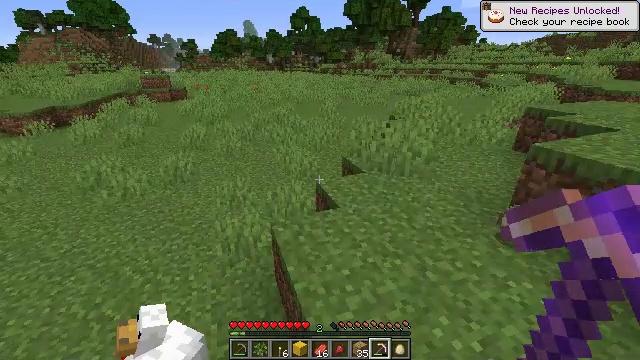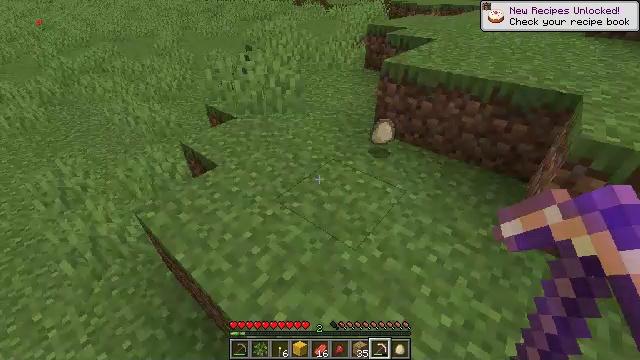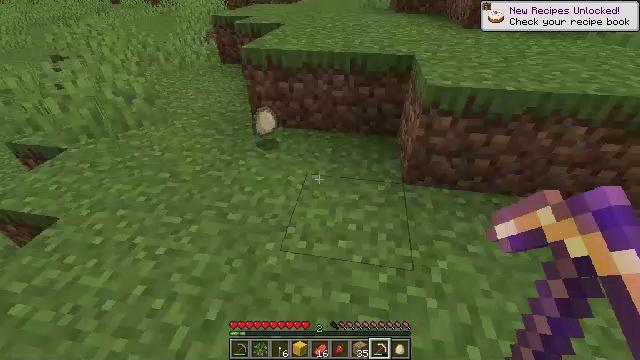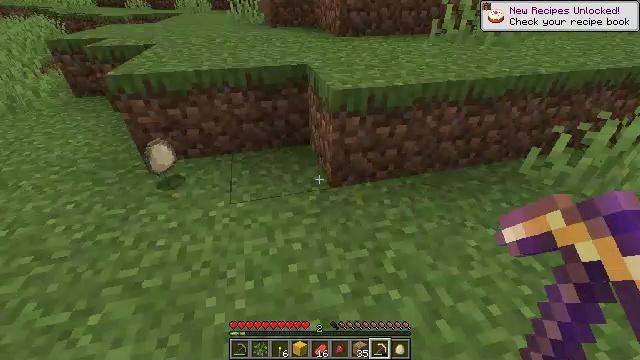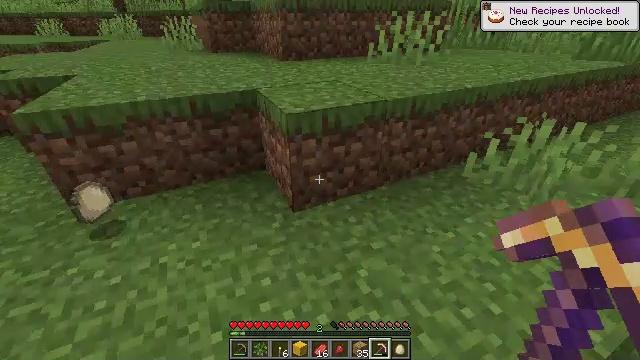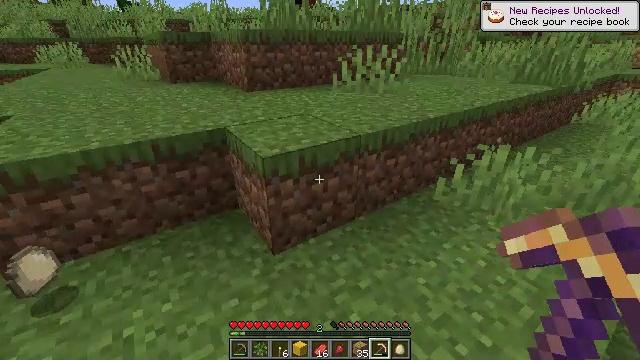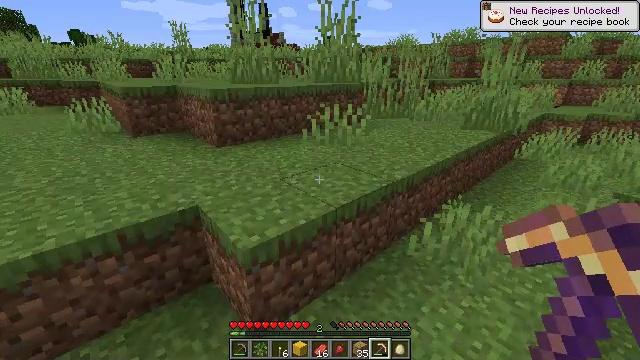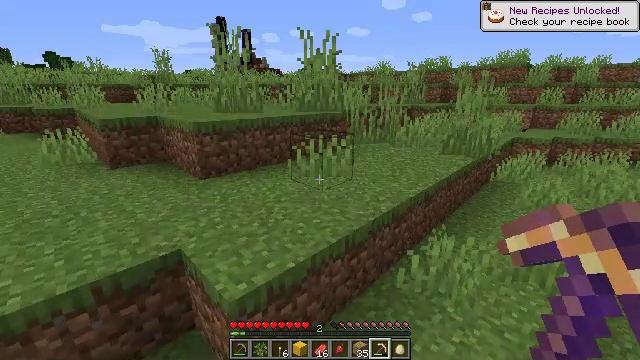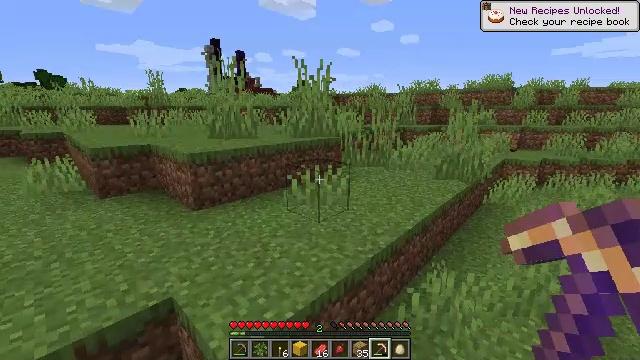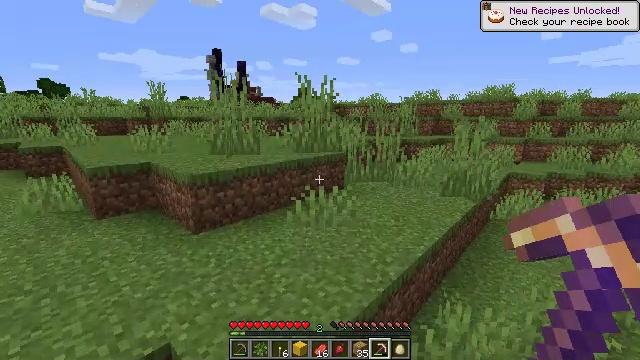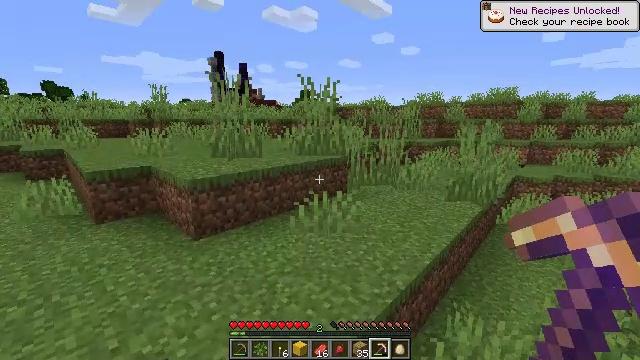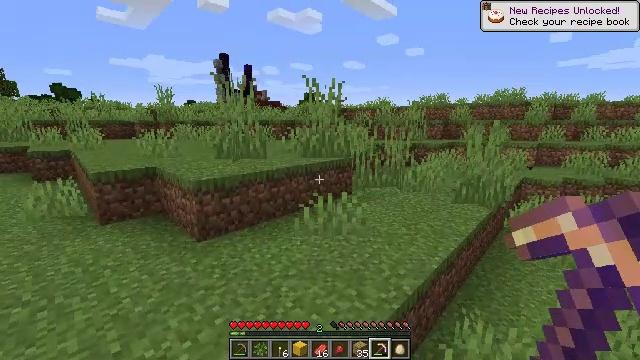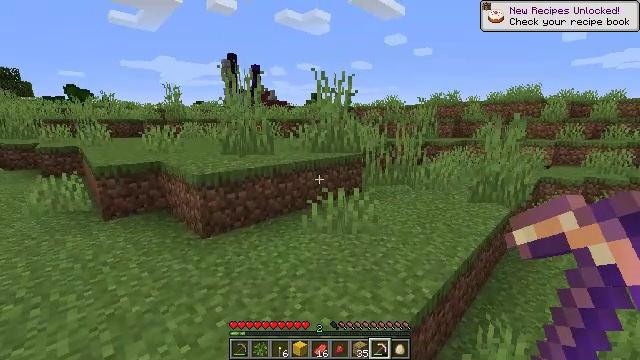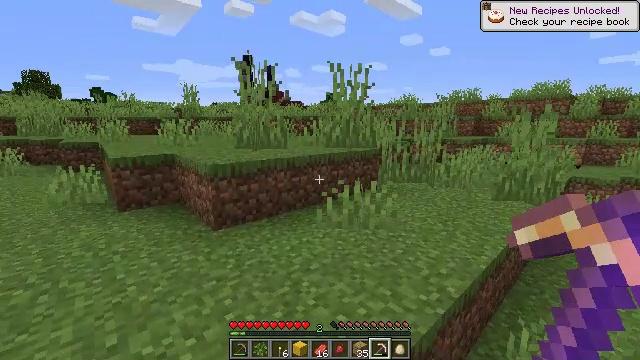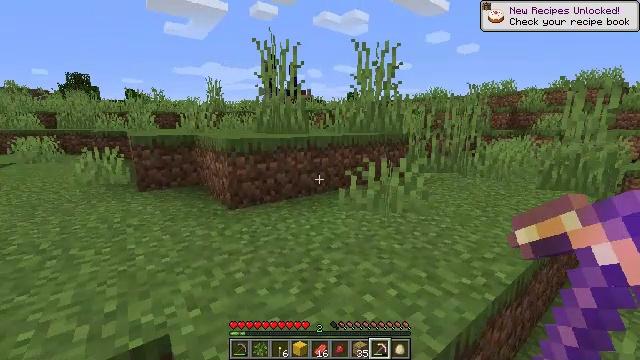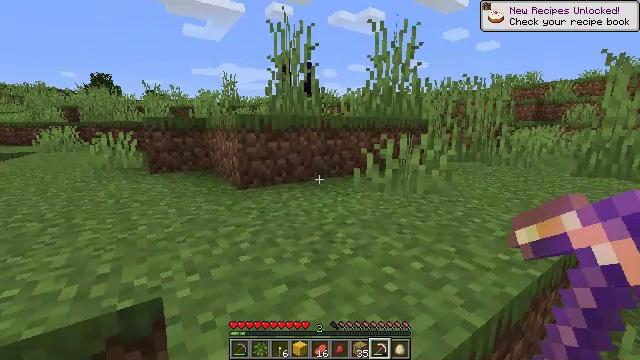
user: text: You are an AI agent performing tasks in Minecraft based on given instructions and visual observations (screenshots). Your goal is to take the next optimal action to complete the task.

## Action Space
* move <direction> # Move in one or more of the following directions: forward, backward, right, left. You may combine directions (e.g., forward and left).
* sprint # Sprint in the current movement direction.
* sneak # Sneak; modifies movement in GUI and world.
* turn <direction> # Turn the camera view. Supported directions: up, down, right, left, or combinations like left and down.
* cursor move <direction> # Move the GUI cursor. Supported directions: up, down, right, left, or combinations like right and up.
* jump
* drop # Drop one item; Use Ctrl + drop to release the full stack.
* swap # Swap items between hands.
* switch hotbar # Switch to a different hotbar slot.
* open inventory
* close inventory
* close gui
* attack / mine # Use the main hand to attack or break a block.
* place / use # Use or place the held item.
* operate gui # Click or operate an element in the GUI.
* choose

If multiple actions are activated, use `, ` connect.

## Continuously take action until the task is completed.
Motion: motion action
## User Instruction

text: Mine magma blocks for light and decoration.
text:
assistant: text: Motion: move forward, turn right and down, jump
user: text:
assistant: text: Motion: move forward, turn right, jump
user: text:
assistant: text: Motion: move forward, turn right and up, jump
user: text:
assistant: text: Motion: move forward, turn right and up, jump
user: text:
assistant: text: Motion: move forward, turn right and up, jump
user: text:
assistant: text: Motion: move forward, turn right and up, jump
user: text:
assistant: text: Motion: move forward, turn right and up, jump
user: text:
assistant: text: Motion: move forward, turn right and up, jump
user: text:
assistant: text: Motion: move forward, turn up, jump
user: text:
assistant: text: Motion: move forward, jump
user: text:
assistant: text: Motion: move forward, jump
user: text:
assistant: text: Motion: move forward, turn left, jump
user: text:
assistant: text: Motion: move forward, turn left, jump
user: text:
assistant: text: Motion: move forward, turn left, jump
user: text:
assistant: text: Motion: move forward, turn left, jump
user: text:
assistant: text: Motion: move forward, turn left, jump
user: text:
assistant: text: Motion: move forward, jump
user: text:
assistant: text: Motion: move forward, jump
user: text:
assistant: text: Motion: move forward, jump
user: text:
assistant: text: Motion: move forward, jump
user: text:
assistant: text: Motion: move forward, jump
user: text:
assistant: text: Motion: move forward, jump
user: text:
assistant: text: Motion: move forward, jump
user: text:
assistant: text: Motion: move forward, jump
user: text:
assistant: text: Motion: move forward, jump
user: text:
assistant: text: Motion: move forward, jump
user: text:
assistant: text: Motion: move forward
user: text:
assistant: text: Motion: move forward
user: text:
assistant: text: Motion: move forward
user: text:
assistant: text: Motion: move forward